九年级 · 度量几何学
如图所示, 点 $D$ 是 $\triangle A B C$ 的边 $B C$ 上一点, 已知 $A B=4$, $A D=2, \angle D A C=\angle B$, 则 $A C: C D$ 的值为 ( )

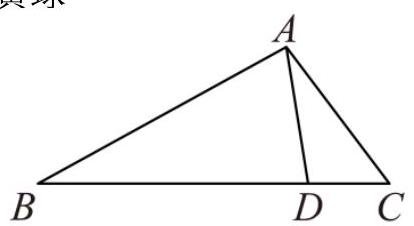
A. 1
B. 2
C. 3
D. 4

答案: B
解析: 先根据两角对应相等两三角形相似得 $\triangle A B C \sim \triangle D A C$, 由相似三角形的性质得 $\frac{A C}{D C}=\frac{A B}{A D}$, 将 $A B, A D$ 的值代入计算即可.

【详解】解: $\because \angle D A C=\angle B, \angle C=\angle C$,

$\therefore \triangle A B C \sim \triangle D A C$,

$\therefore \frac{A C}{D C}=\frac{A B}{A D}$,

$\because A B=4, \quad A D=2$,

$\therefore \frac{A C}{D C}=\frac{4}{2}=2$.

故选: B.

【点睛】本题考查相似三角形的判定与性质, 掌握两角对应相等两三角形相似是解决此题的关键.